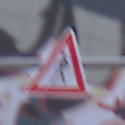
Verkehrszeichen: FussgaengerRechts
Umgebung: Outdoor, Urban
Tageszeit: MorningAfternoon
Wetter: PartlyCloudy
Licht: Natural
Jahreszeit: NotSpecified
Kontrast: LowContrast